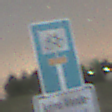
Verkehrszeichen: SackgasseRadverkehrDurchlaessig
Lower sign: HinweisGeaenderteVorfahrtVerkehrsfuehrungVerkehrsregelung3
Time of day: Night
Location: Outdoor (Nature)
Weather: Clear
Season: NotSpecified
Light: Natural